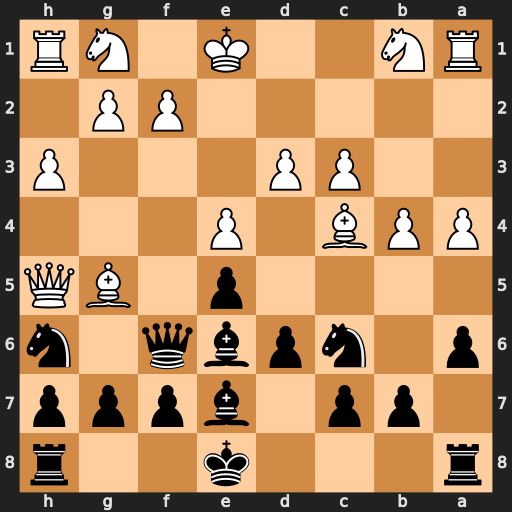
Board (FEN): r3k2r/1pp1bppp/p1npbq1n/4p1BQ/PPB1P3/2PP3P/5PP1/RN2K1NR
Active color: b
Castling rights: KQkq
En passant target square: -
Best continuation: Qxg5 Qxg5 Bxg5